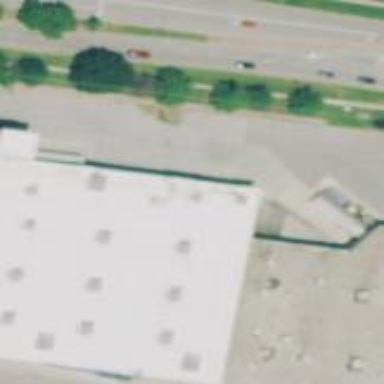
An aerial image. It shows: Retail building.